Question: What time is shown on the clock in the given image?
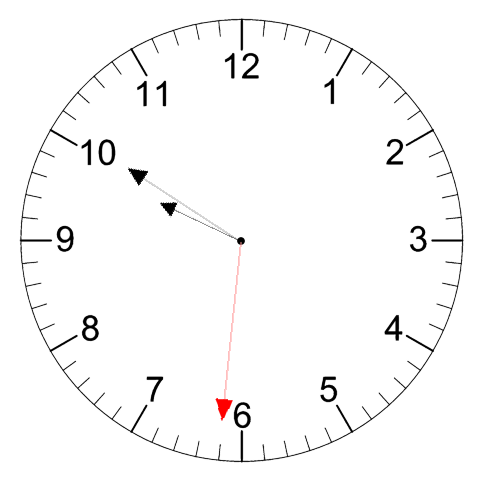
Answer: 09:50:31